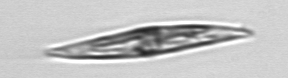
Label: Pleurosigma